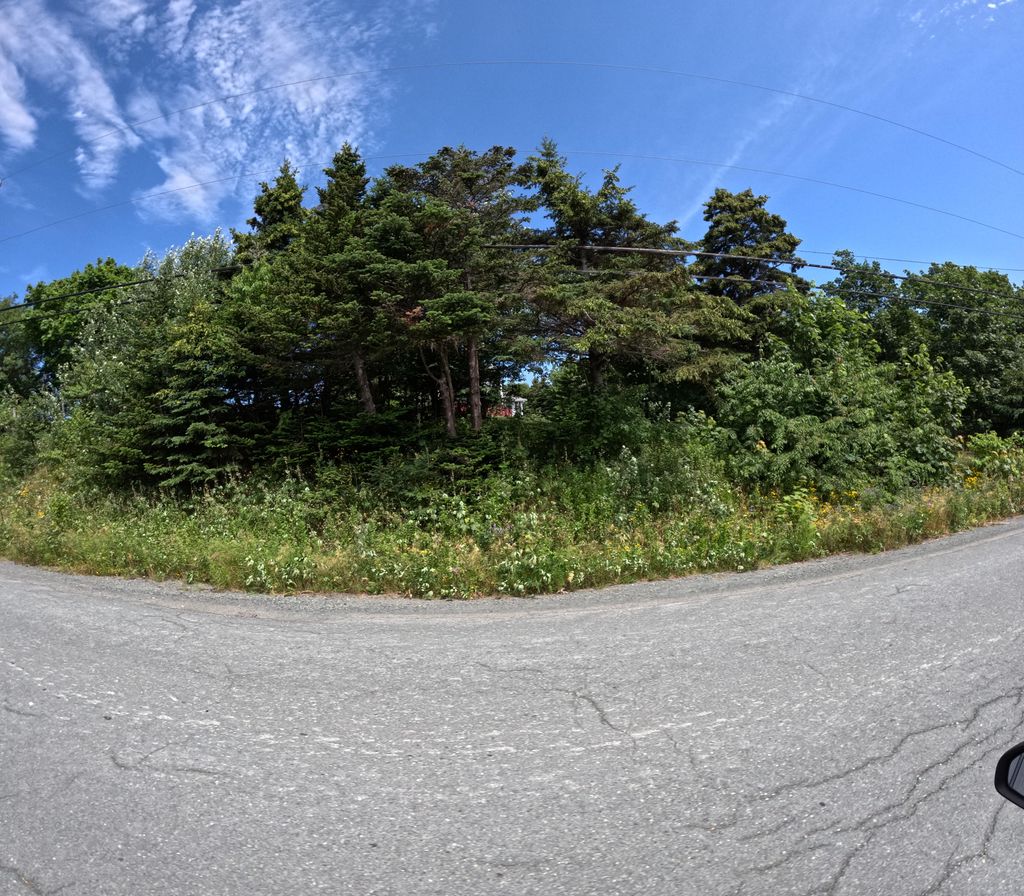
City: st_johns